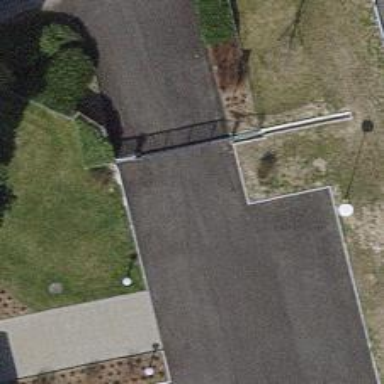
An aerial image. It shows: Gate.